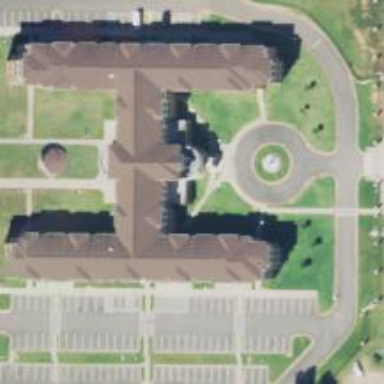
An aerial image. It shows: College building.